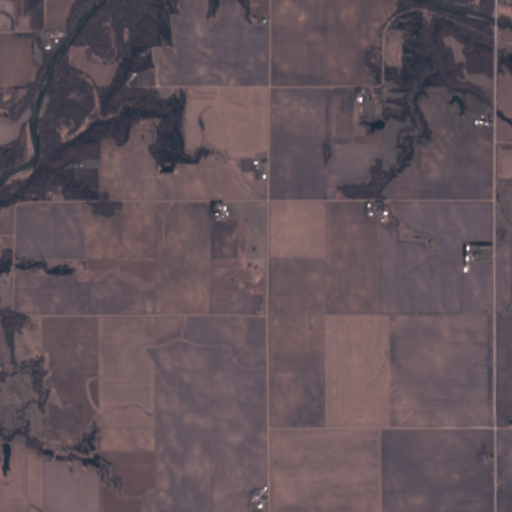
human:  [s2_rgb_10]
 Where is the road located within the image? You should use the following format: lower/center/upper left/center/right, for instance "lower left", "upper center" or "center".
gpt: There is no road in the image.